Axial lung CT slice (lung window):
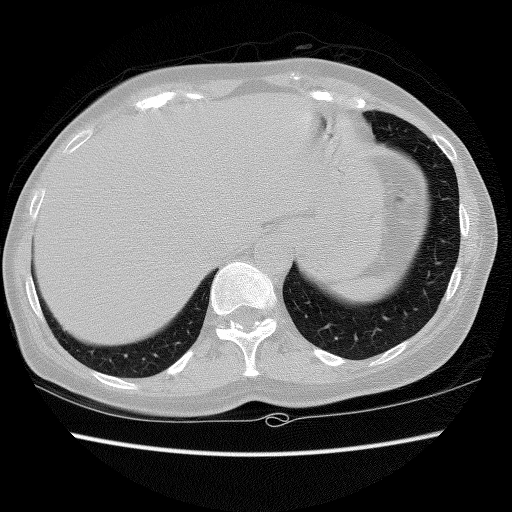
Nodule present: no